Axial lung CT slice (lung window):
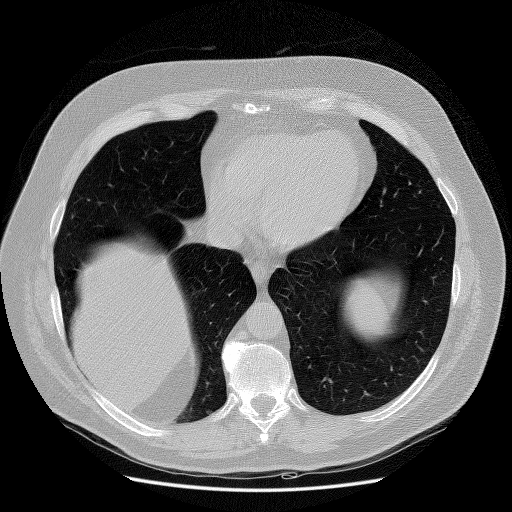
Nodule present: yes
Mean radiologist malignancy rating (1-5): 3